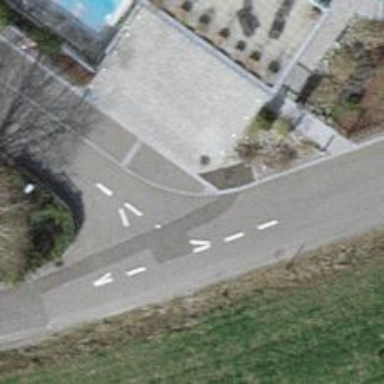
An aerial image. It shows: Sidewalk along the footway.